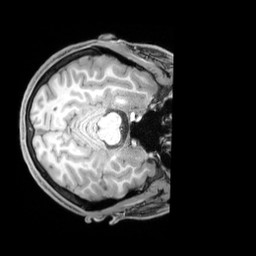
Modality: T1w
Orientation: axial
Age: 24
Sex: male
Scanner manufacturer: siemens
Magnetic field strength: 3 T
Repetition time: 1.97 s
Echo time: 0.00206 s